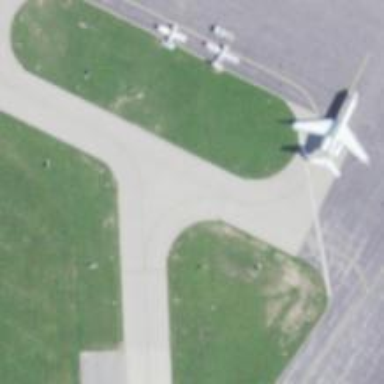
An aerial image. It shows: Image of taxiway at airport.